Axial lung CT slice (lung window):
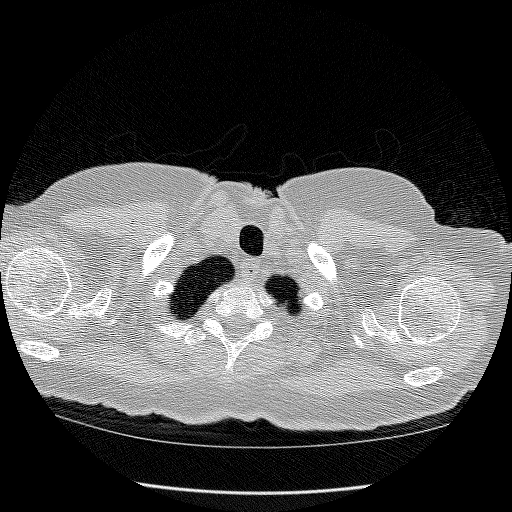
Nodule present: no